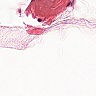
Metastatic tissue present: no